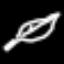
Label: leaf